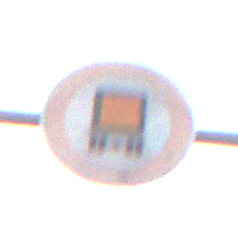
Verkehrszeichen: VerbotKennzeichnungspflichtigeKraftfahrzeugeGefaehrlicheGueter
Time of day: Midday
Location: Outdoor (RoadRail)
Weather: PartlyCloudy
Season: NotSpecified
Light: Natural